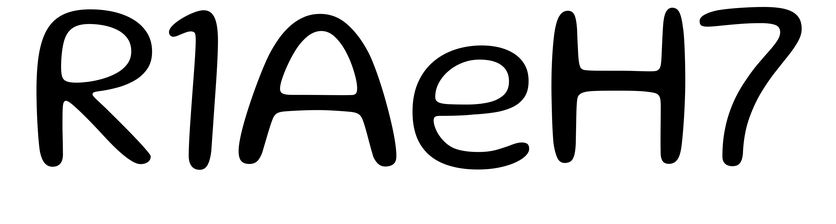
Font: Gluten_Light